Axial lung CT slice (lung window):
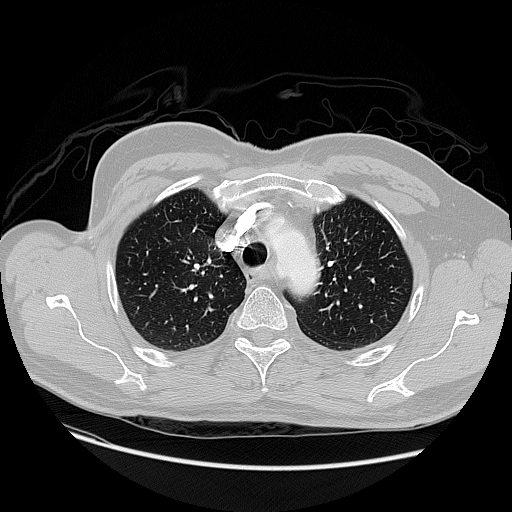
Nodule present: no